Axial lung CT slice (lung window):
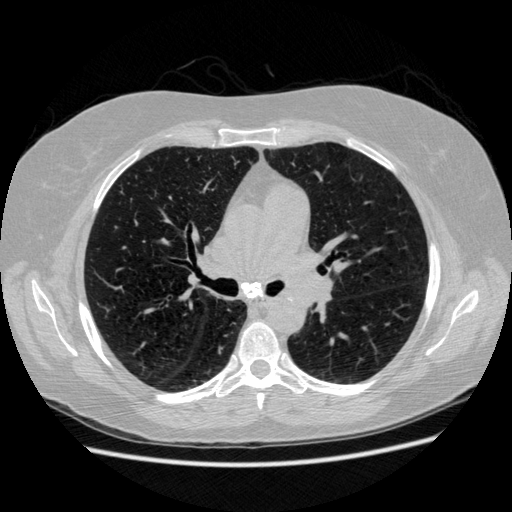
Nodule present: no